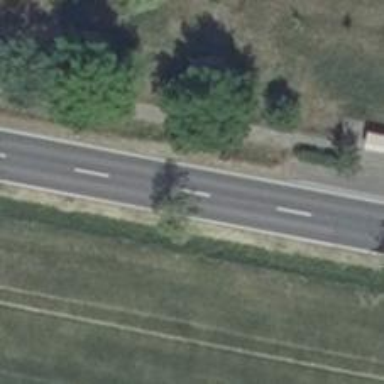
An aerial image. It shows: Secondary road with asphalt surface.